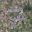
Label: 7